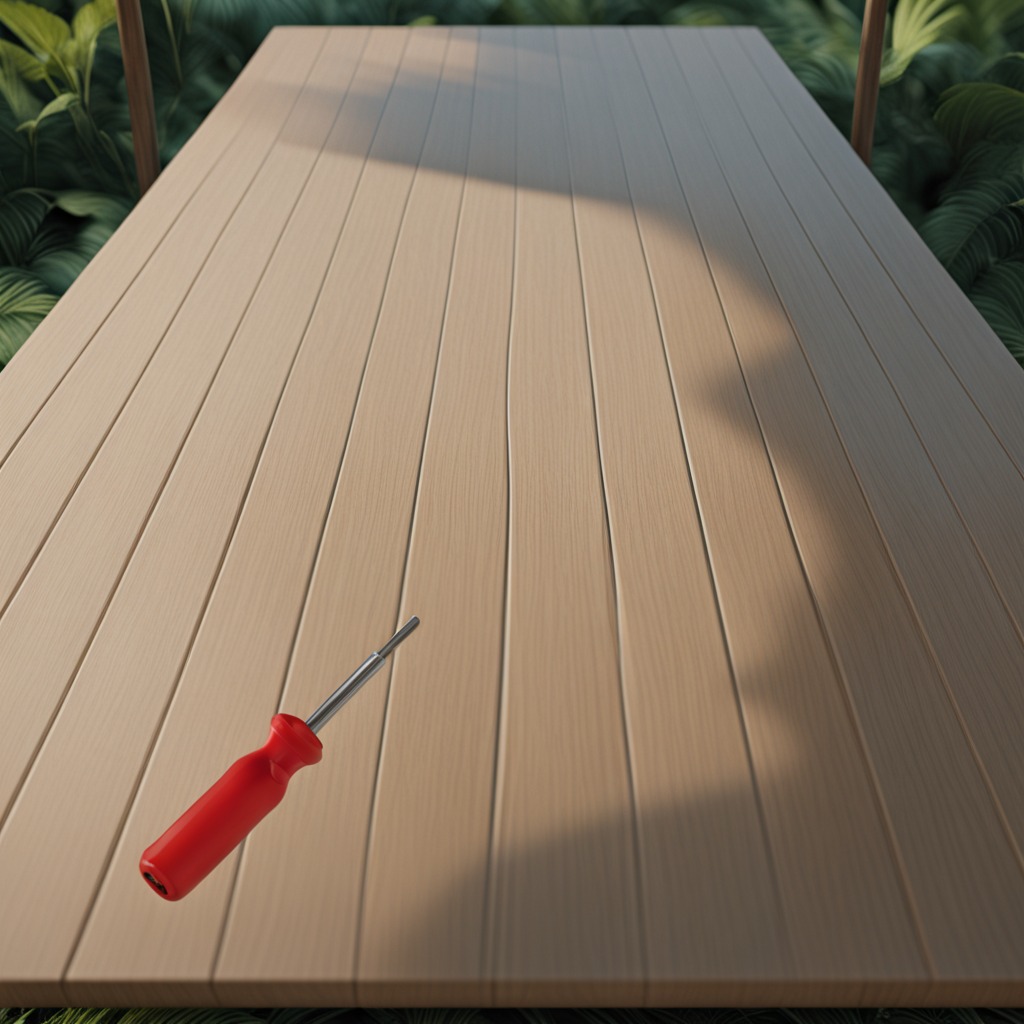
A screwdriver is lying on a wooden table inside a jungle field workshop tent humid ambient light worn but